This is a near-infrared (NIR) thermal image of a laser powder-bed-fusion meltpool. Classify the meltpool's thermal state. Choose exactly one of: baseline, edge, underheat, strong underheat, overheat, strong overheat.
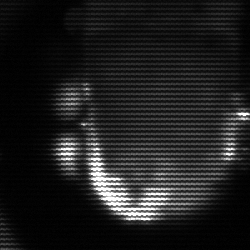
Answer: baseline